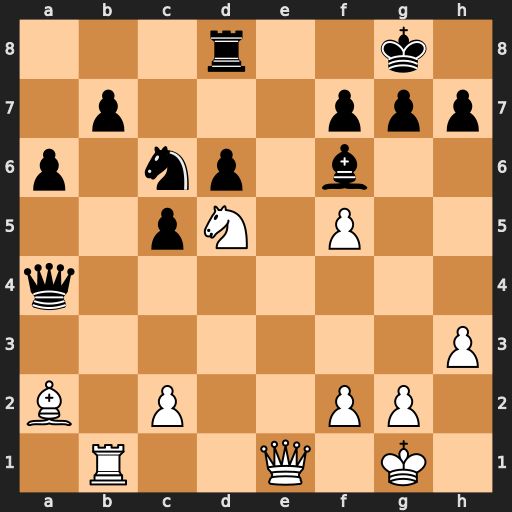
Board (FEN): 3r2k1/1p3ppp/p1np1b2/2pN1P2/q7/7P/B1P2PP1/1R2Q1K1
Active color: w
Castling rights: -
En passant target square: -
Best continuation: Nxf6+ gxf6 Bxf7+